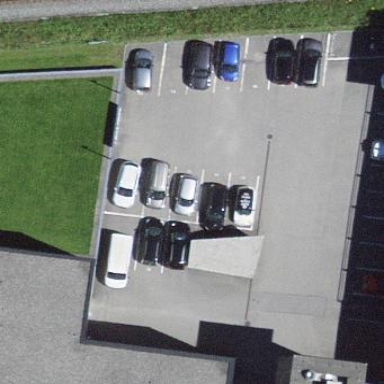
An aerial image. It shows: Parking area with surface.